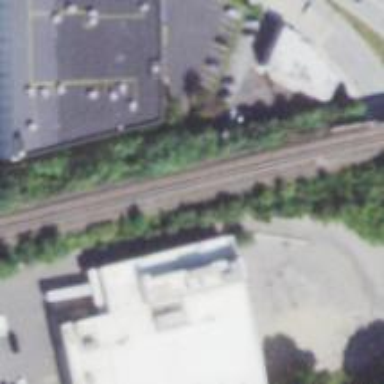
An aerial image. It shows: Electrified rail for trains.